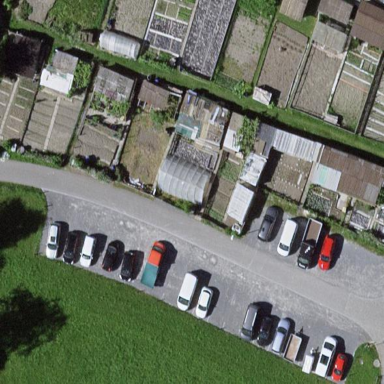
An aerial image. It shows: Parking area with fine gravel surface.